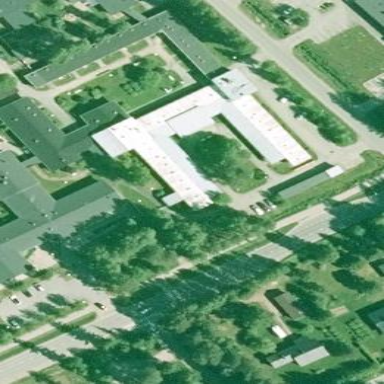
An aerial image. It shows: Building.